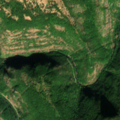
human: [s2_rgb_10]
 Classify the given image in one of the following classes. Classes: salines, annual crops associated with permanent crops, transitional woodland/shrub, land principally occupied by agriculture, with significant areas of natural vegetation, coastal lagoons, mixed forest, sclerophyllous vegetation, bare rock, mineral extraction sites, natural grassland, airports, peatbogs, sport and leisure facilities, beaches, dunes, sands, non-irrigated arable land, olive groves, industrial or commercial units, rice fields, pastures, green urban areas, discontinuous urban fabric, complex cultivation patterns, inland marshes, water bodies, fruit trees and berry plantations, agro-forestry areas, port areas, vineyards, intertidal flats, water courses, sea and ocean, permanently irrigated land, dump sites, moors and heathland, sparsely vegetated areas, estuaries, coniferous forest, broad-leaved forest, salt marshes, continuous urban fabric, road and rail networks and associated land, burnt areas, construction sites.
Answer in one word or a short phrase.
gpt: broad-leaved forest, natural grassland, transitional woodland/shrub